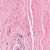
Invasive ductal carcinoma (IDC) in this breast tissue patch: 0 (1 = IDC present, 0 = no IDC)